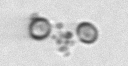
Label: Thalassiosira_sp_aff_mala